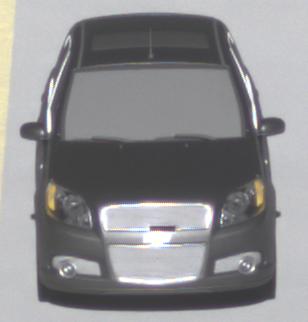
Make: Chevrolet
Model: Aveo 1.2
Detailed model: Aveo
Model produced from: 2008/06
Model produced until: 2011/01
Doors: 3
Color: gray
Road condition: dry road
Daytime: morning or afternoon
Contrast: high contrast